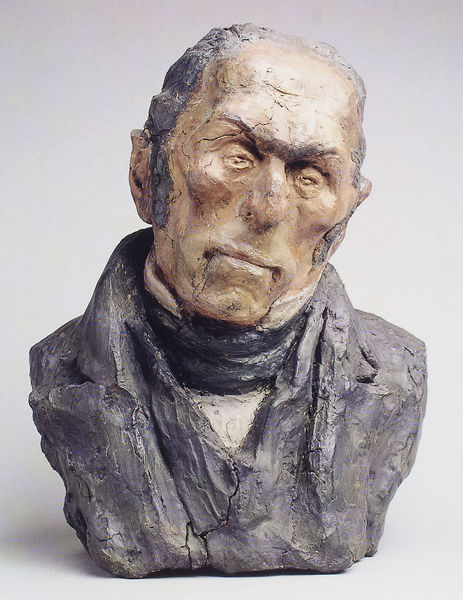
Titel: Francois-Peiree-Guillaume Guizot
Künstler: Honoré Daumier
Schlagwörter: blau, kopf, mann, gelb, grob, frankreich, grau, holz, mund, nase, ohr, stirn, weiss, blick, schal, tuch, anzug, bart, jacke, augen, falten, kragen, porträt, figur, ohren, skulptur, ton, sprung, alter mann, farbe, büste, glatze, halstuch, plastik, gehrock, oberkörper, backenbart, koloriert, koteletten, daumier, stirnglatze, wangenknochen, männlich, wut, modelliert, riss, patina, kottletten, knete, darbe, sirnglatze